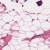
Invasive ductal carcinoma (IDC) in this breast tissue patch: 0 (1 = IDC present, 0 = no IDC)